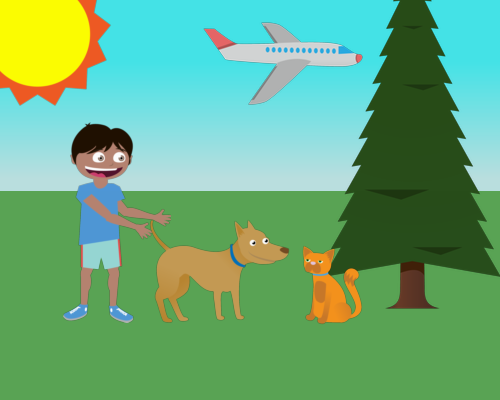
sun in upper left corner jet plane in middle of sky flying right boy facing right holding arms out to left of center dog at his feet facing right cat in center of picture facing left pine tree to the right of center all in frame except for the very tip